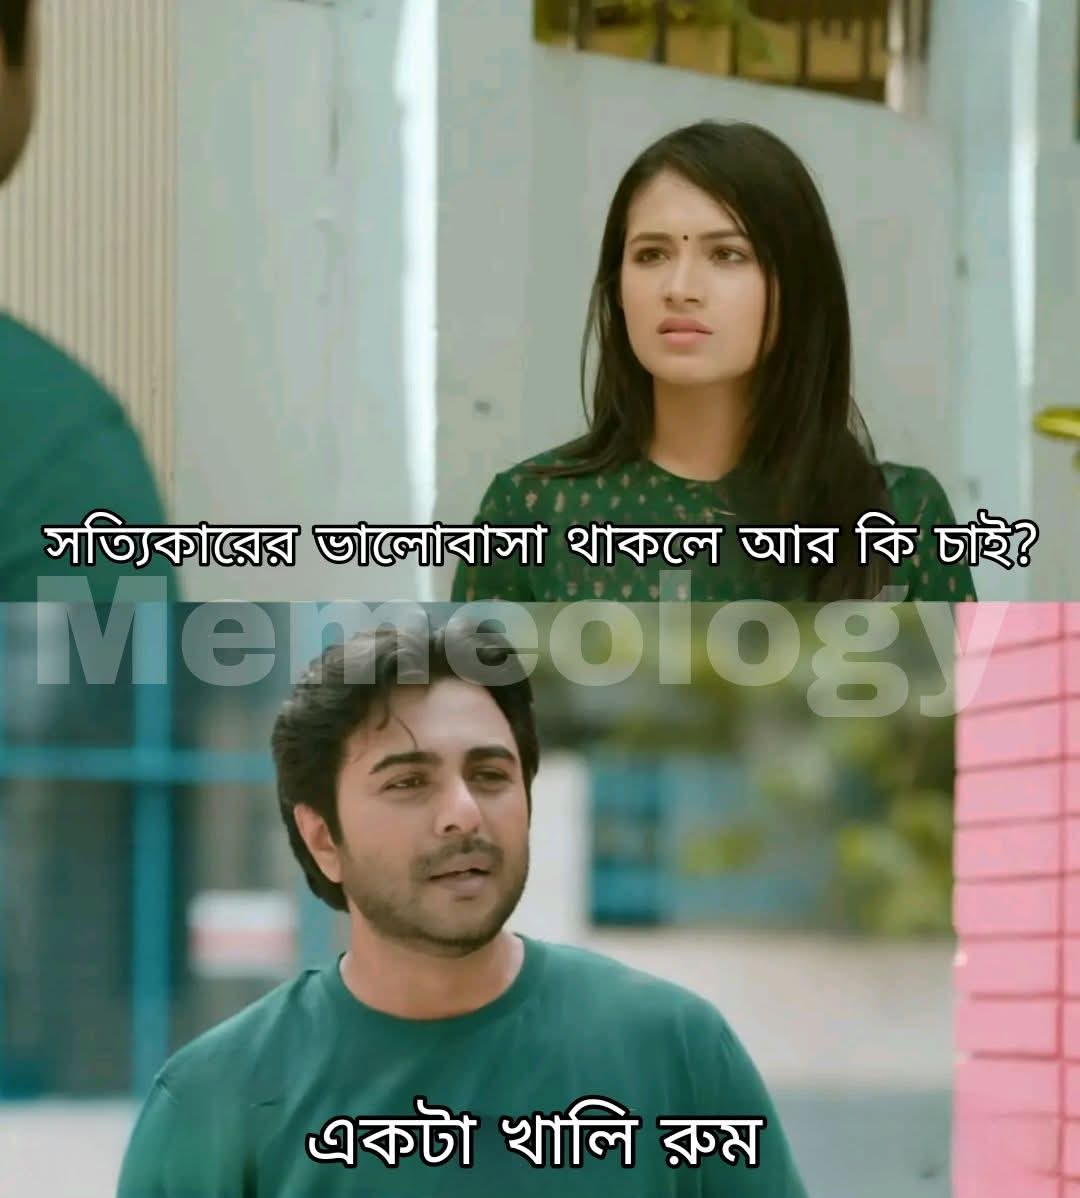
Text: সত্যিকারের ভালোবাসা থাকলে আর কি চাই? একটা খালি রুম
Label: Non Hate